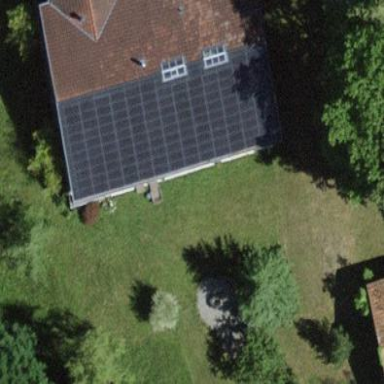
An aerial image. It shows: Solar generator powered by photovoltaic method.